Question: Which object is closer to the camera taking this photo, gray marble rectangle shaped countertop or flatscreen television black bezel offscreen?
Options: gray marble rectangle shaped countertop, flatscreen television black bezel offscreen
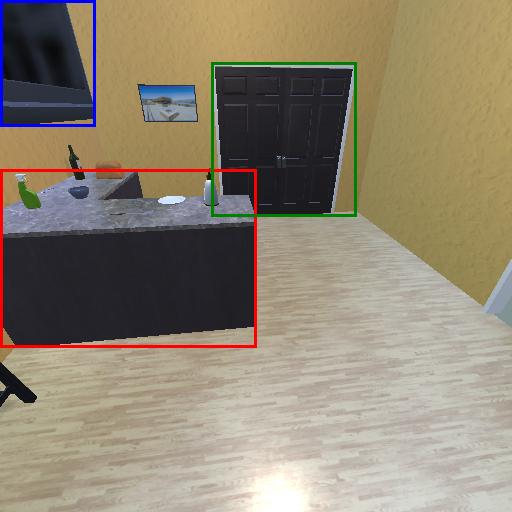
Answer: gray marble rectangle shaped countertop